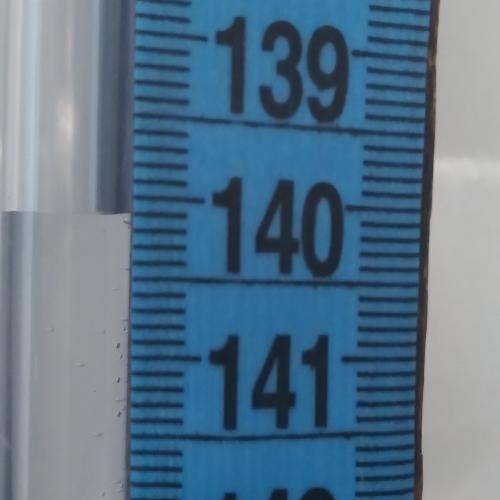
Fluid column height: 140.1 cm